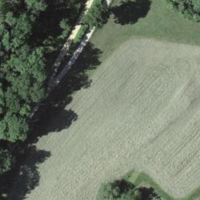
EUNIS habitat code: 44
Species observed at this site:
Certhia brachydactyla
Corvus corone
Podiceps cristatus
Turdus philomelos
Fulica atra
Sylvia borin
Dendrocopos major
Emberiza cirlus
Turdus viscivorus
Aegithalos caudatus
Buteo buteo
Sylvia atricapilla
Chroicocephalus ridibundus
Poecile palustris
Phylloscopus collybita
Larus michahellis
Cygnus olor
Dendrocoptes medius
Erithacus rubecula
Dryocopus martius
Pica pica
Phoenicurus ochruros
Sitta europaea
Garrulus glandarius
Falco tinnunculus
Picus viridis
Corvus corax
Periparus ater
Cyanistes caeruleus
Anas platyrhynchos
Sturnus vulgaris
Chloris chloris
Troglodytes troglodytes
Linaria cannabina
Fringilla coelebs
Passer domesticus
Regulus ignicapilla
Emberiza hortulana
Melittis melissophyllum
Carduelis carduelis
Columba palumbus
Turdus merula
Phalacrocorax carbo
Mareca strepera
Parus major
Hirundo rustica
Mergus merganser
Milvus milvus
Milvus migrans
Coccothraustes coccothraustes
Phylloscopus trochilus
Motacilla alba